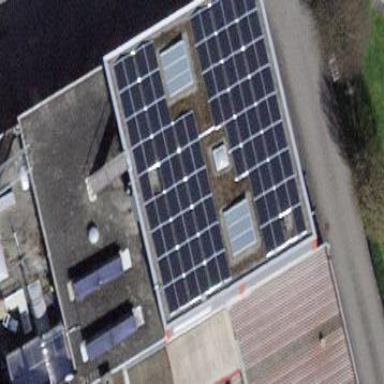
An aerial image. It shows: Solar power generator.